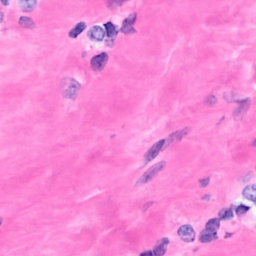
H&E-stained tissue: Breast